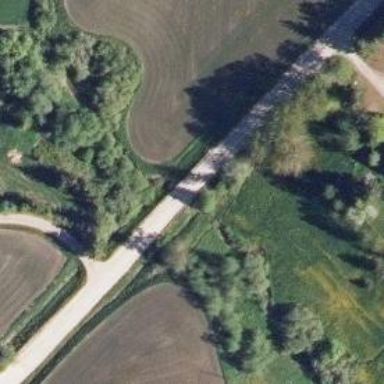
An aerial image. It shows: Culvert tunnel.